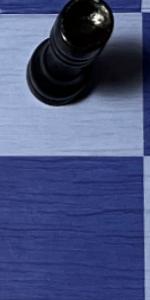
Label: Empty